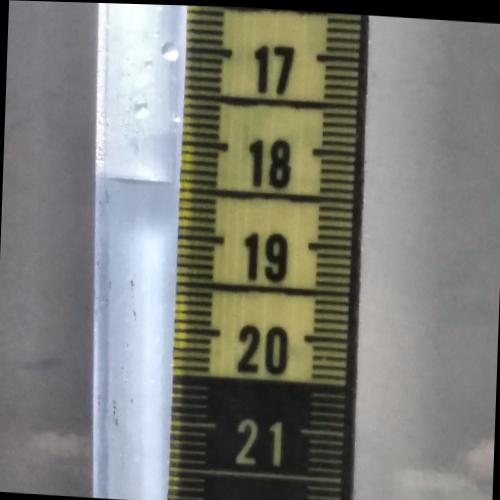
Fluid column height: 18.4 cm